Field crop: maize
Growth stage: 2
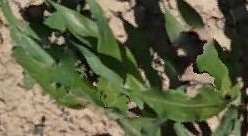
Species: maize